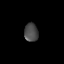
Tissue: lung
Cell type: T cells
Senescence score: 0.2196
Nuclear area (px): 250
Mean DAPI intensity: 74.436